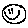
Label: smiley face